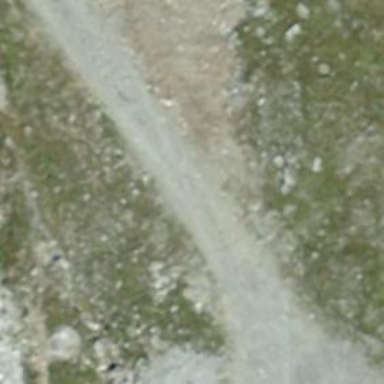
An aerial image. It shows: Downhill skiing track.